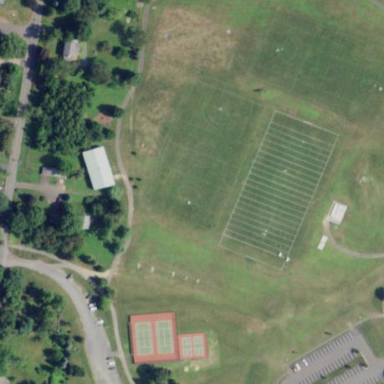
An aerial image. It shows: Lacrosse pitch for leisure land activities.